Question: I have a JSON feed that I'm parsing. Here's the following code samples:
'''
[
{
"global_event":{
"ending_at":"2011-11-07T02:00:00Z",
"short_url":"http://bit.ly/reAhRw",
"created_at":"2011-10-04T14:25:41Z",
"event_responses":[
],
"addresses":{
"location":{
"city":"blah",
"latitude":30.205288,
"zipcode":"343434",
"street":"blah",
"longitude":-95.475289,
"state":"TX"
}
},
"body":"blahblahblah",
"euid":"2f489d0c82d167f1c16aba5d3b4c29ade6f1d52a",
"title":"Fusion",
"updated_at":"2011-10-04T14:26:57Z",
"event_roles":[
],
"user":{
"long_name":"Fusion Single",
"nickname":""
},
"event_items":[
],
"starting_at":"2011-11-07T00:00:00Z"
}
}
]
'''
'''
def events
@json = ActiveSupport::JSON.decode(open('jsonfeed').read)
end
'''
'''
<ul class="events">
<% @json.each do |event| %>
<% event.each do |e, d| %>
<li>
<h4><%= d['starting_at'].to_date.strftime('%A') %></h4>
<small><%= d['starting_at'].to_date.strftime('%b %d') %></small>
<p>
<%= link_to d['title'], d['short_url'] %> <span style="font-size: 12px; padding: 0 10px; font-weight: bold;">|</span>
<%= d['starting_at'].to_date.strftime('%I:%M %p') %>
</p>
</li>
<% end %>
<% end %>
</ul>
'''
Finally, with all of this in place, it is working perfectly. Here's what my output looks like:
As you can see in the screenshot, both of the items being printed onto the screen have the same date (January 14). What I would like to do is have both of those combined. My final output would therefore have 'Saturday' with the two events listed underneath it. Thanks for the help!
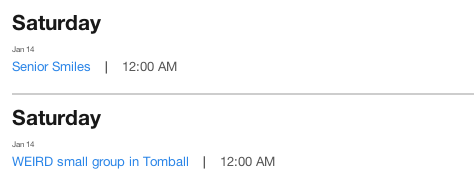
Answer: The following code should help you to group your events by date:
'''
def events
@json = ActiveSupport::JSON.decode(open('jsonfeed').read).group_by {|e| e["global_event"]["starting_at"].to_date.strftime('%Y-%m-%d') }
end
'''
The resulting data structure:
'''
{"2011-11-07"=>
[{"global_event"=>
{
"ending_at"=>"2011-11-07T02:00:00Z",
"short_url"=>"http://bit.ly/reAhRw",
"created_at"=>"2011-10-04T14:25:41Z",
"event_responses"=>[],
"addresses"=>
{"location"=>
{"city"=>"blah",
"latitude"=>30.205288,
"zipcode"=>"343434",
"street"=>"blah",
"longitude"=>-95.475289,
"state"=>"TX"
}
},
"body"=>"blahblahblah",
"euid"=>"2f489d0c82d167f1c16aba5d3b4c29ade6f1d52a",
"title"=>"Fusion",
"updated_at"=>"2011-10-04T14:26:57Z",
"event_roles"=>[],
"user"=>{"long_name"=>"Fusion Single", "nickname"=>""},
"event_items"=>[],
"starting_at"=>"2011-11-07T00:00:00Z"
}
}]
}
'''
'''
<ul class="events">
<% @json.each do |date, events| %>
<li>
<h4><%= date.to_date.strftime('%A') %></h4>
<small><%= date.to_date.strftime('%b %d') %></small>
<% events.each do |e| %>
<p>
<%= link_to e['global_event']['title'], e['global_event']['short_url'] %> <span style="font-size: 12px; padding: 0 10px; font-weight: bold;">|</span>
<%= e['global_event']['starting_at'].to_date.strftime('%I:%M %p') %>
</p>
<% end %>
</li>
<% end %>
</ul>
'''